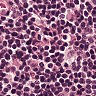
Metastatic tissue present: no